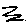
Label: zigzag